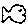
Label: fish